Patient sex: F
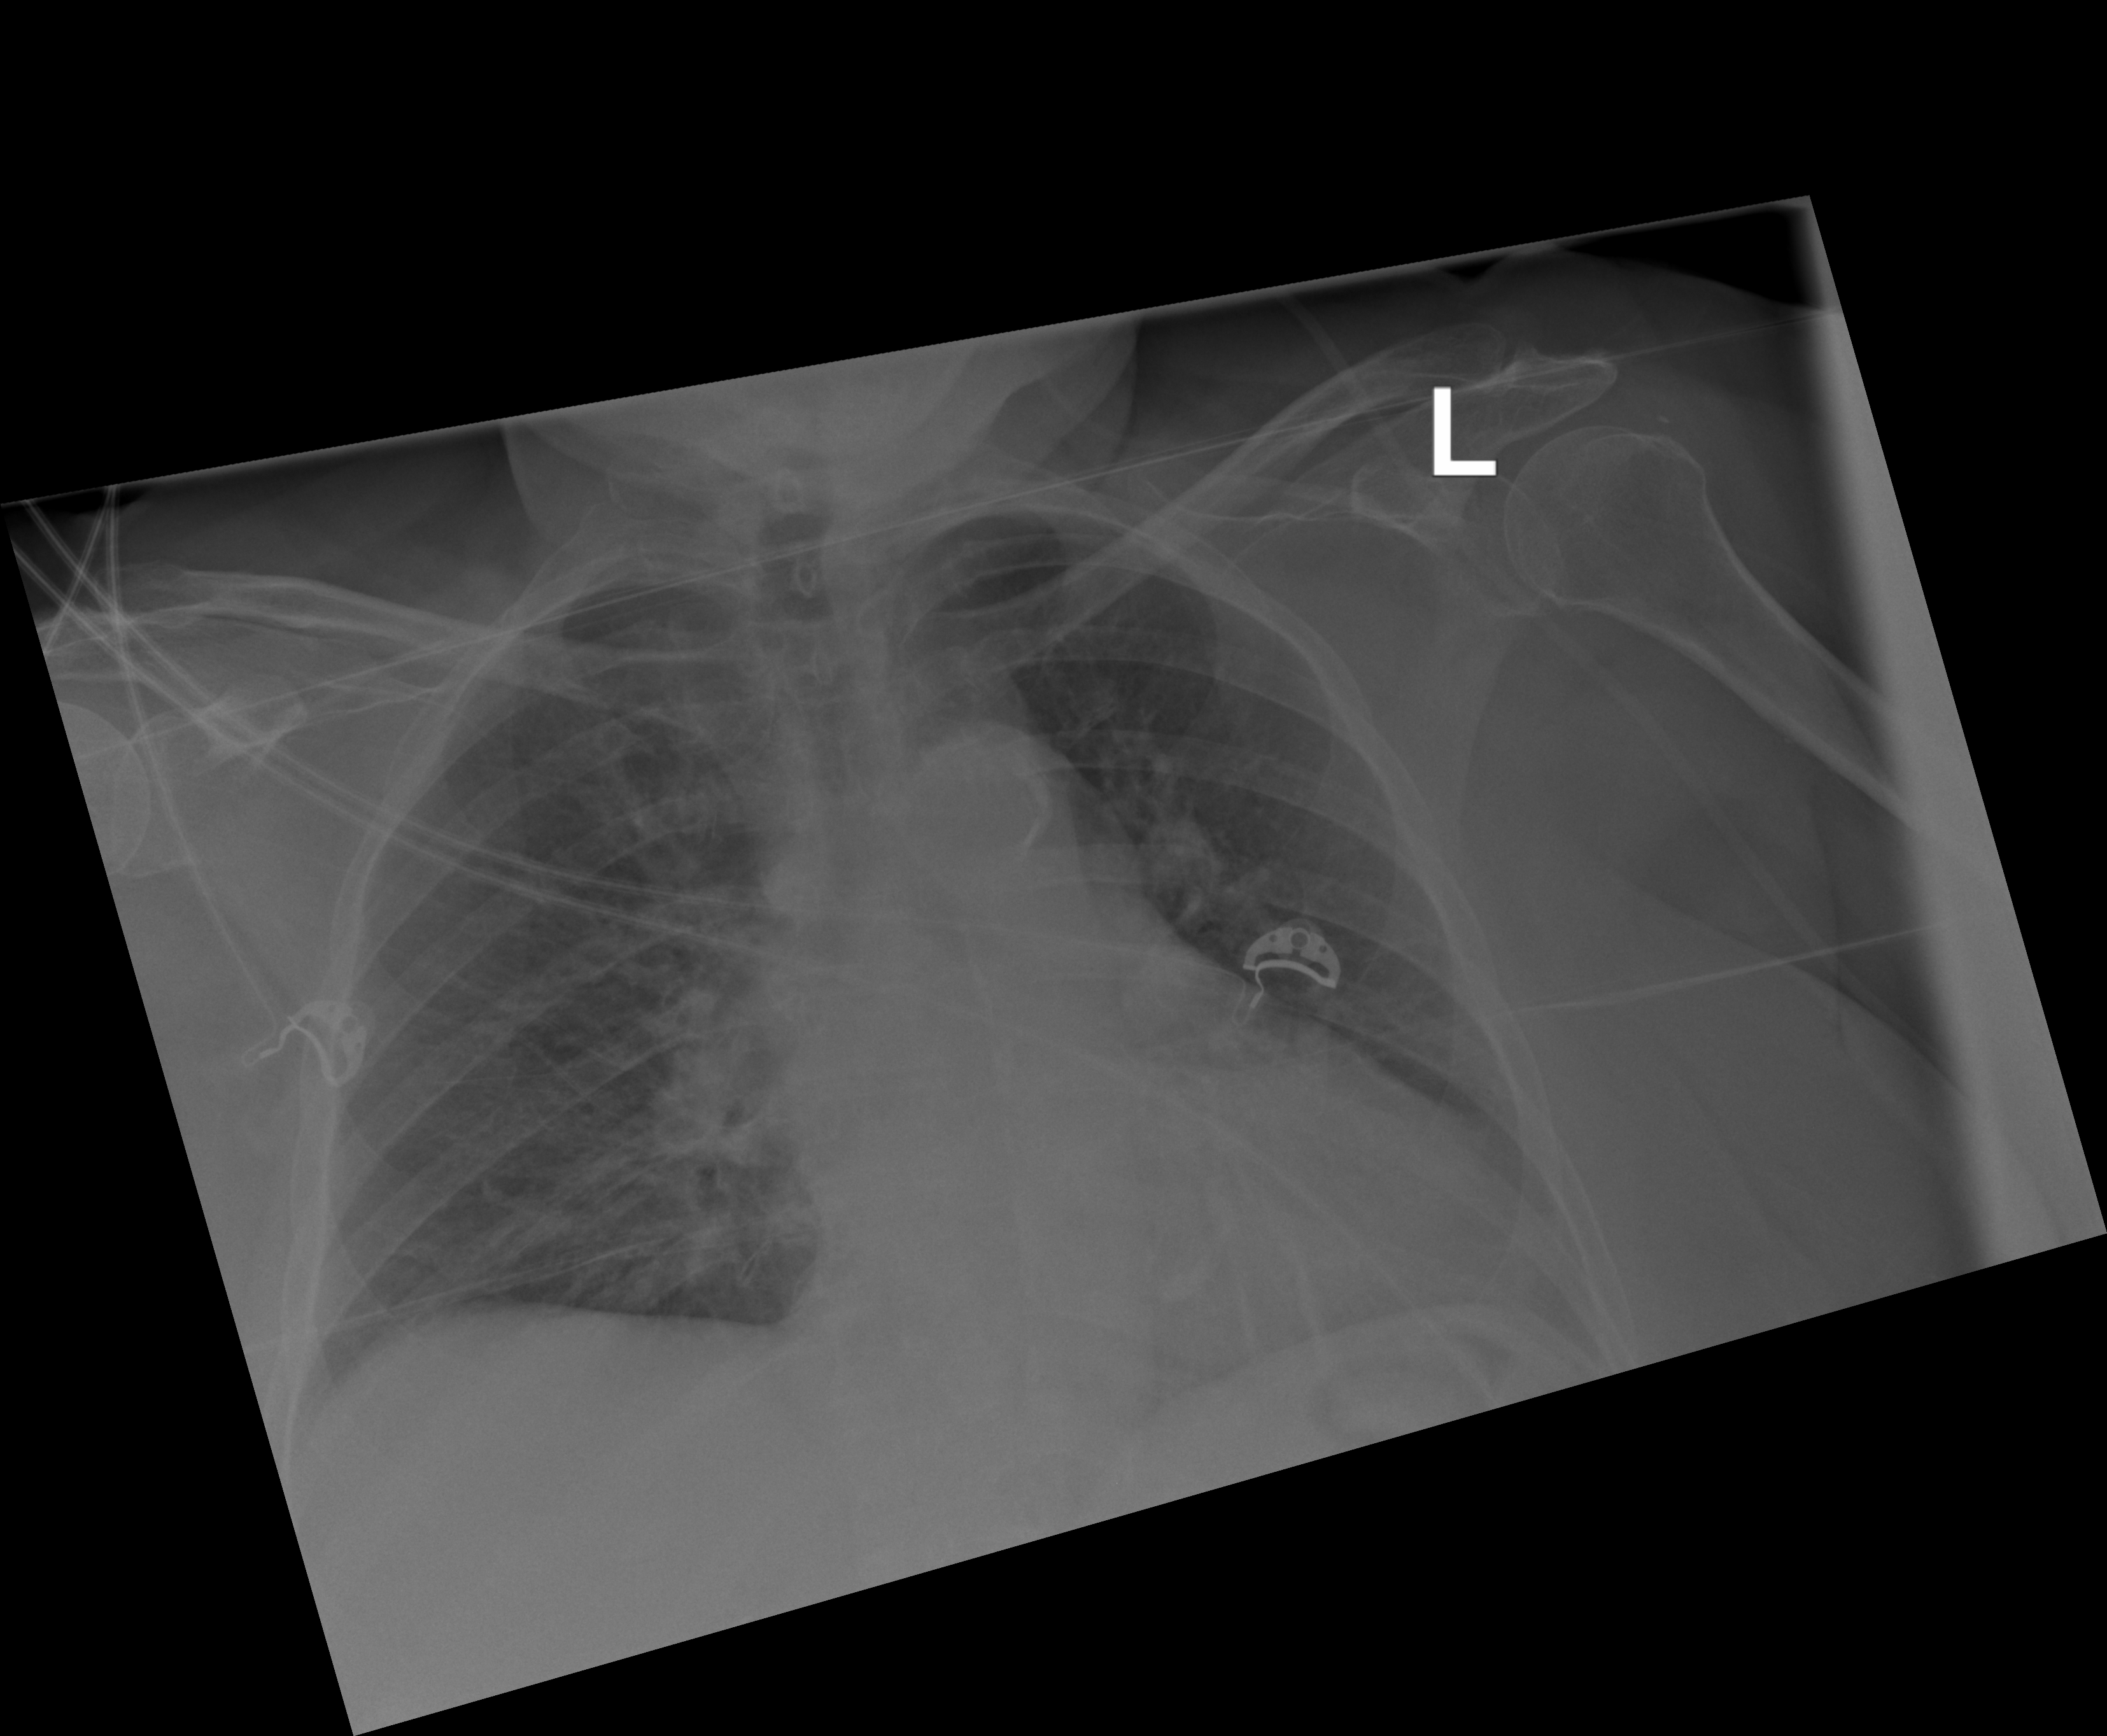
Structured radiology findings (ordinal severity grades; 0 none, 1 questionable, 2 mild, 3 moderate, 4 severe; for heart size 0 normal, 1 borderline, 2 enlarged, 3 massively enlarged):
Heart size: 2
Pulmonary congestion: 2
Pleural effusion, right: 0
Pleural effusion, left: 0
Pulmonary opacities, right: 0
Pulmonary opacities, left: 0
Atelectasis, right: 0
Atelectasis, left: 0